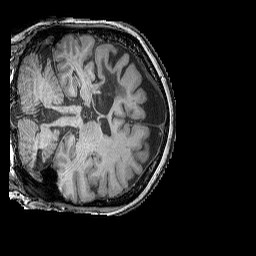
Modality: T1w
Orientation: coronal
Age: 46
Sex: female
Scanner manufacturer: siemens
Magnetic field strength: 3 T
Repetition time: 2.25 s
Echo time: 0.00411 s